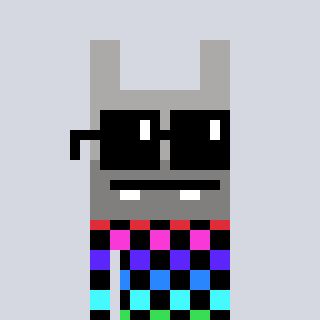
a pixel art character with square black sunglasses, a rabbit-shaped head and a bluegrey-colored body on a cool background